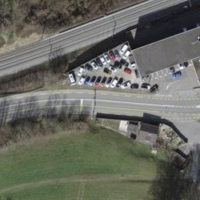
EUNIS habitat code: 25
Species observed at this site:
Cardamine pratensis